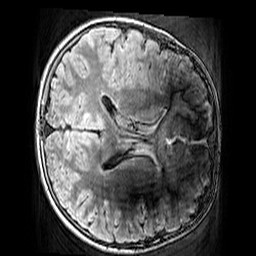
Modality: FLAIR
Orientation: axial
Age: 9
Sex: male
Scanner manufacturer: siemens
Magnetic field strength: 3 T
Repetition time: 5 s
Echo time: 0.388 s